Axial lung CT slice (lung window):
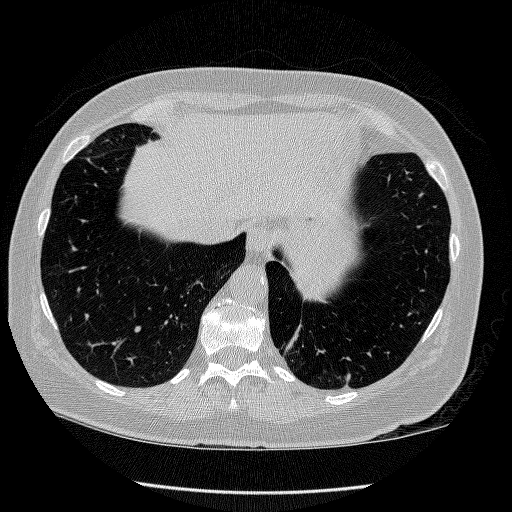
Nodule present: no